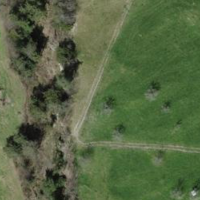
EUNIS habitat code: 52
Species observed at this site:
Lamium galeobdolon